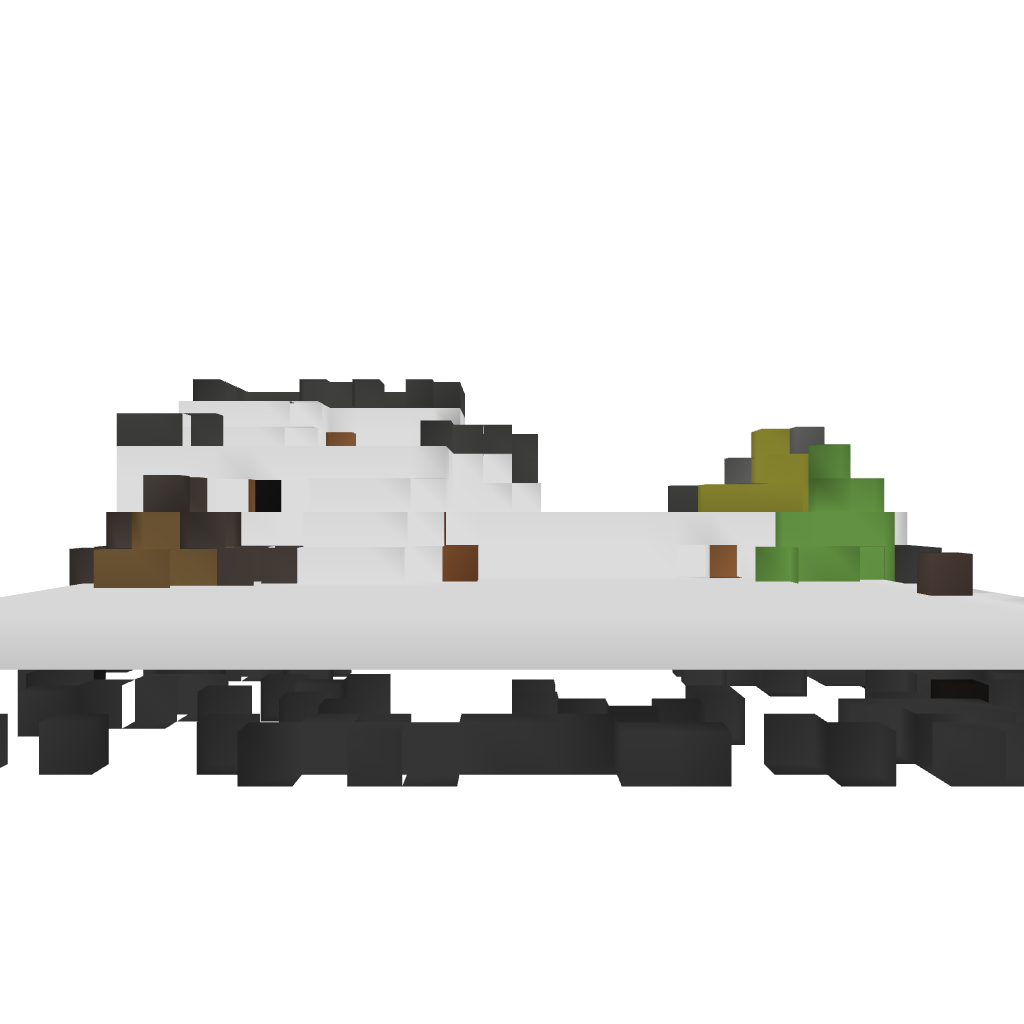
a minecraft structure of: Nightlife Arena